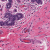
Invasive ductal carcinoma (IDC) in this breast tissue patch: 0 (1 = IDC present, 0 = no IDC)